Interaction volume radius: 10 \u00c5
Interaction volume height: 35 \u00c5
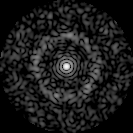
Disorder parameter: 0.8609